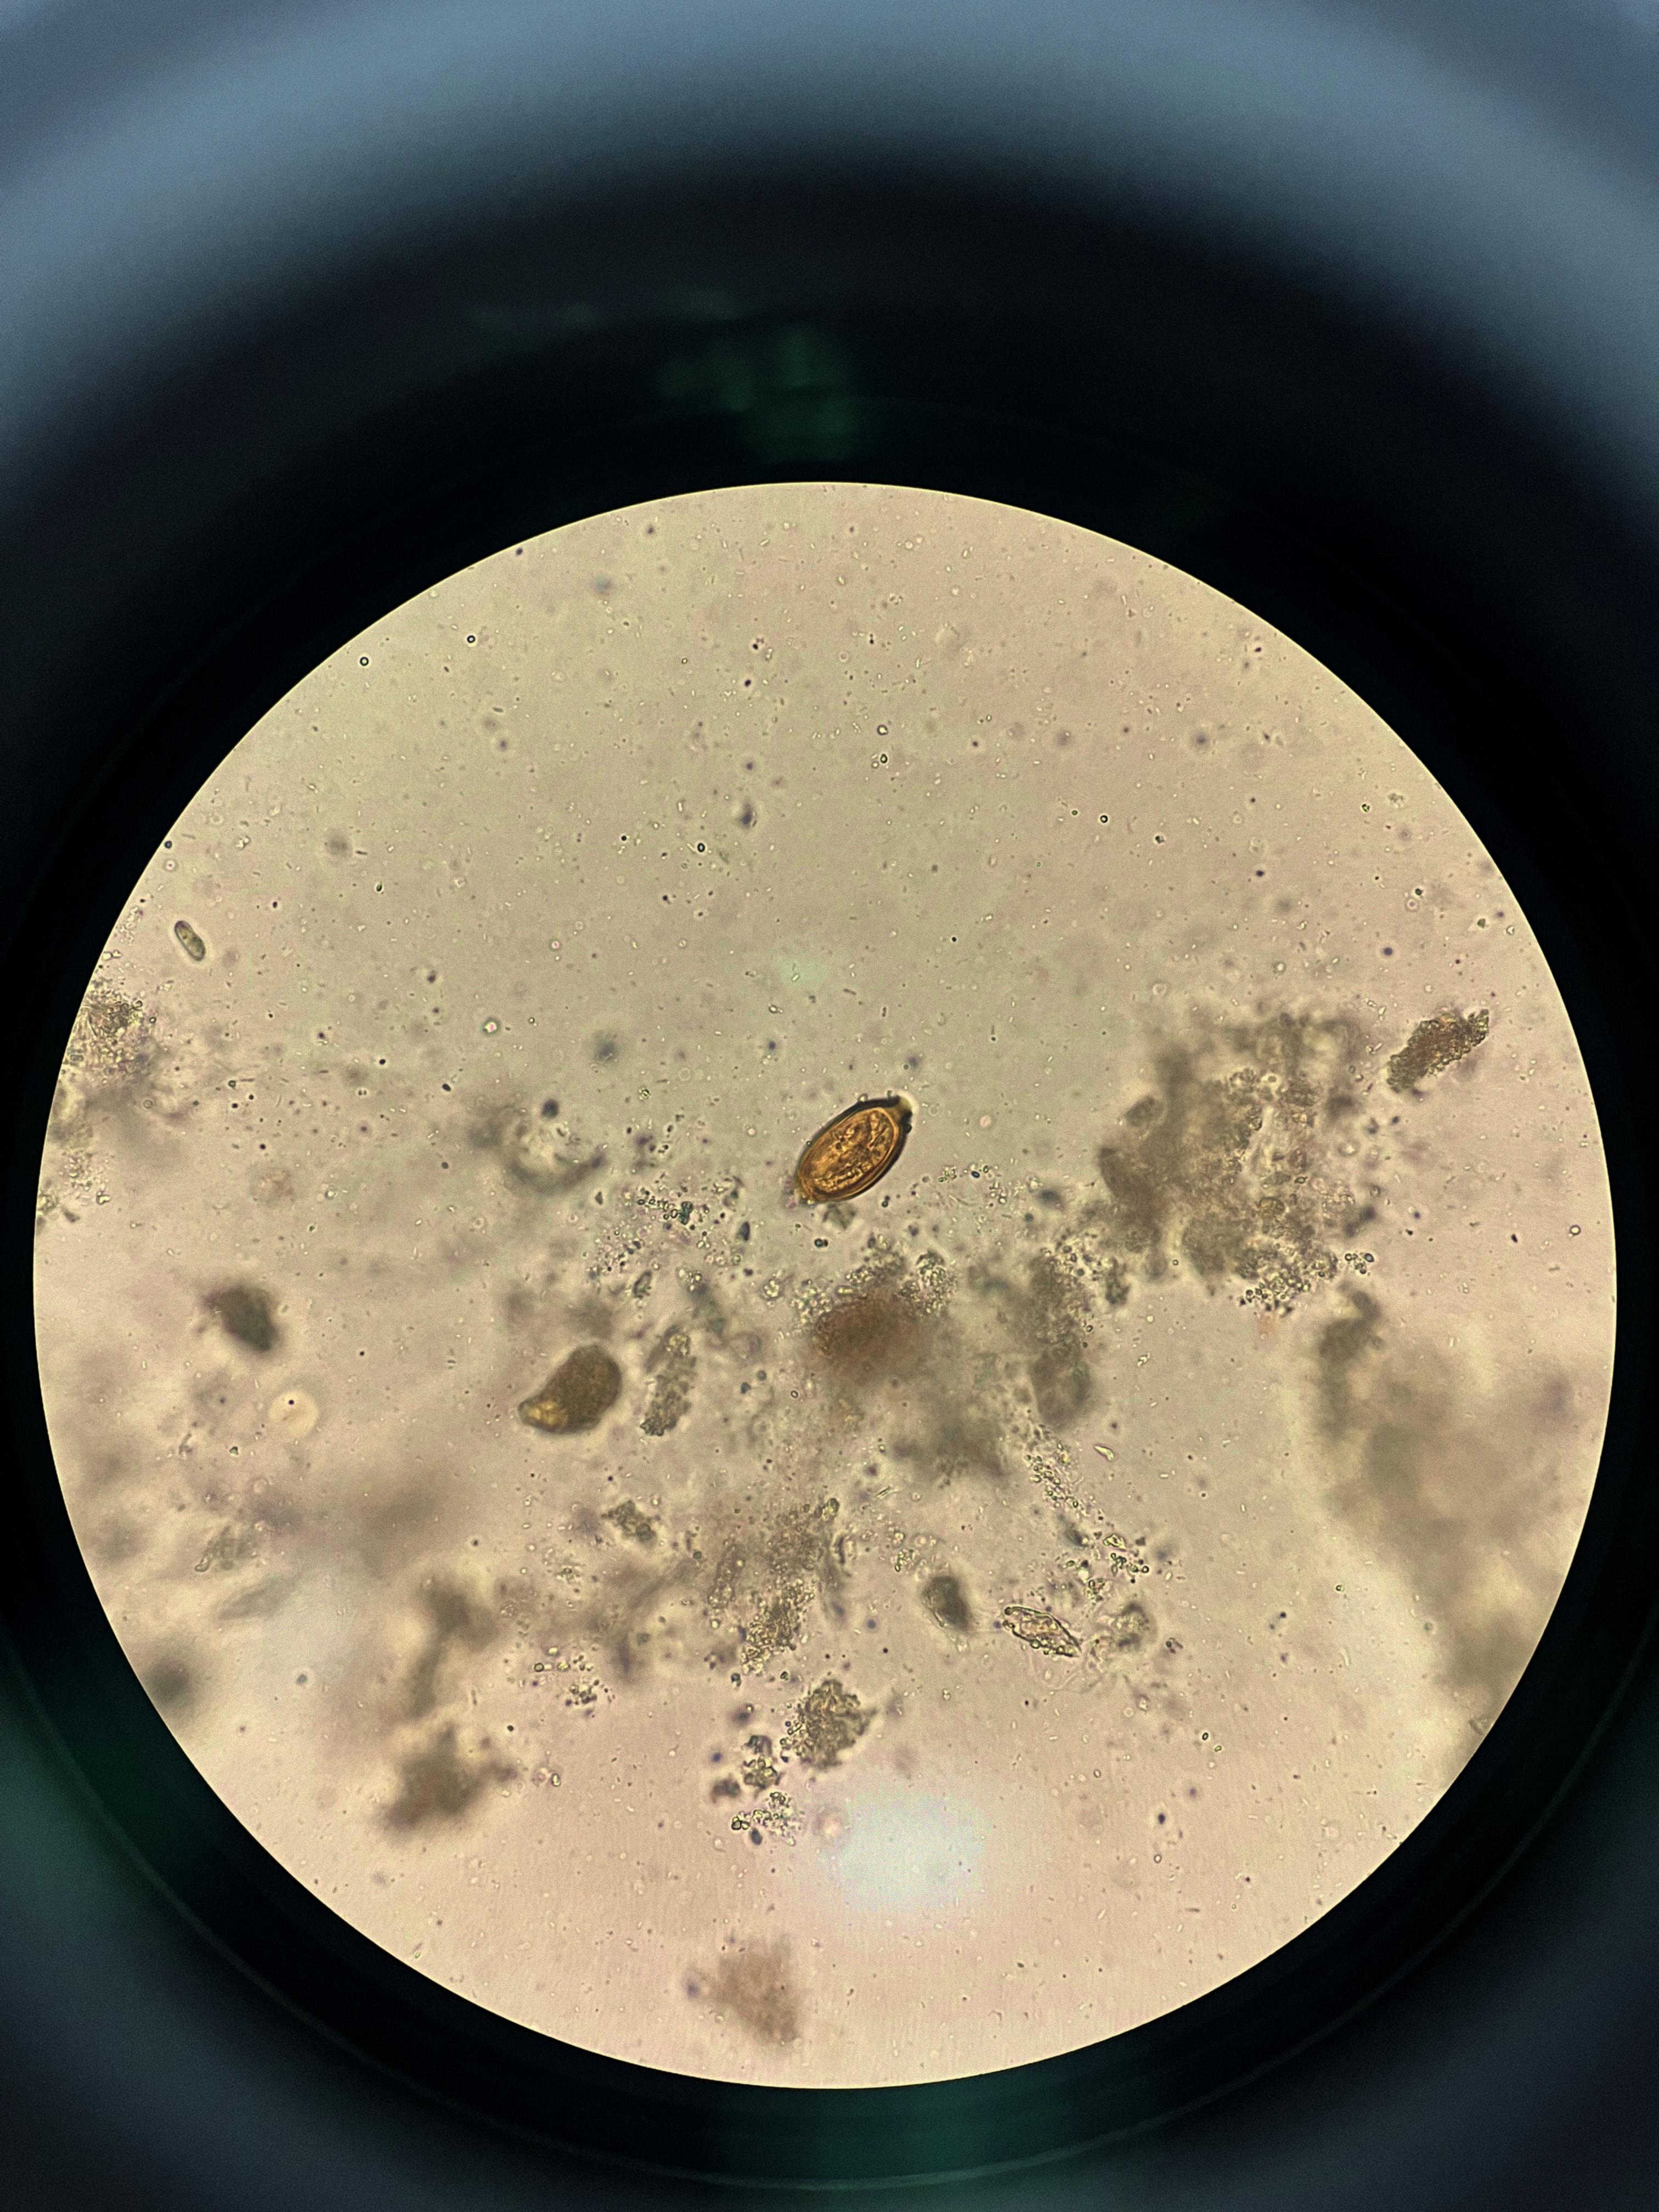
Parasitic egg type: Trichuris trichiura